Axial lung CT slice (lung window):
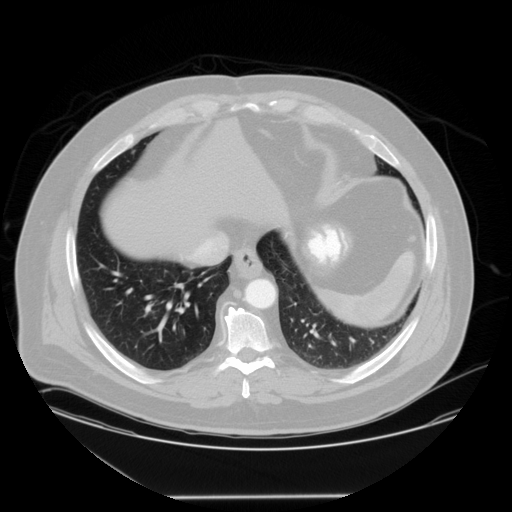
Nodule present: no